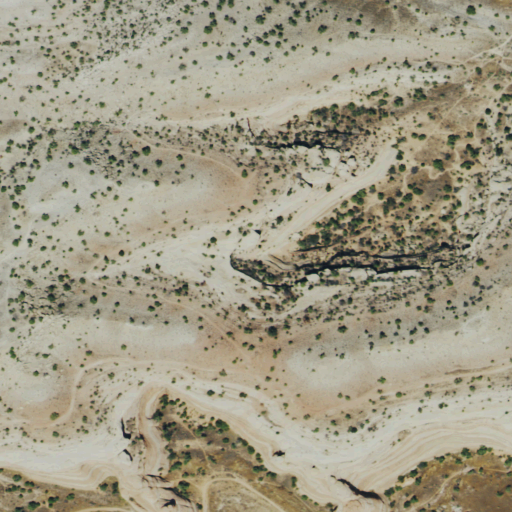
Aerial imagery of valley in Colorado named West Fork Pollock Canyon containing shrub and evergreen forest